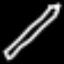
Label: pencil